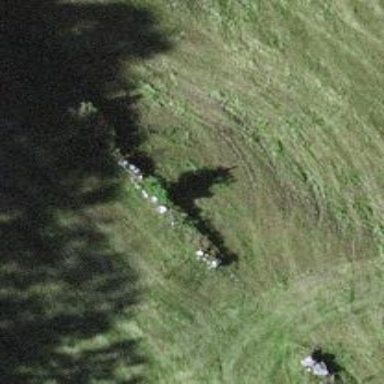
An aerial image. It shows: Wall made of dry stone.